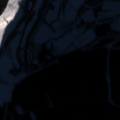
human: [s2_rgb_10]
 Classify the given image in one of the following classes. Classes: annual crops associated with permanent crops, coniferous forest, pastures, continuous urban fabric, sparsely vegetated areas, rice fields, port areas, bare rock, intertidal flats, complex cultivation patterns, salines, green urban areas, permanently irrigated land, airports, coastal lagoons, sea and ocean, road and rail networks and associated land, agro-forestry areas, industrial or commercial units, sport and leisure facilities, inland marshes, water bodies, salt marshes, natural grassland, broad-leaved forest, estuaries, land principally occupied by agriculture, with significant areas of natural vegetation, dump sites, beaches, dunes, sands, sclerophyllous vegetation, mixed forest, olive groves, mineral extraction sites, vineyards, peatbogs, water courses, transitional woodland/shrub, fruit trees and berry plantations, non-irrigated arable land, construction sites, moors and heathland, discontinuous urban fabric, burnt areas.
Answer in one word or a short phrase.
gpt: pastures, coniferous forest, mixed forest